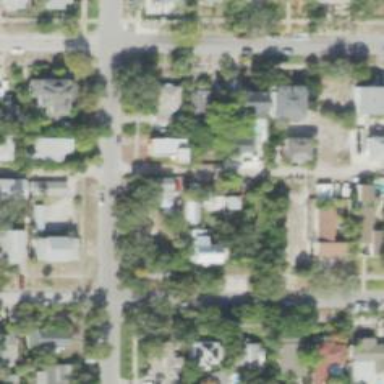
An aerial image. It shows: Alleyway designated as service road.